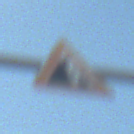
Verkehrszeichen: SteinschlagLinks
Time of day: MorningAfternoon
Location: Outdoor (Suburban)
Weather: PartlyCloudy
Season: NotSpecified
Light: Natural